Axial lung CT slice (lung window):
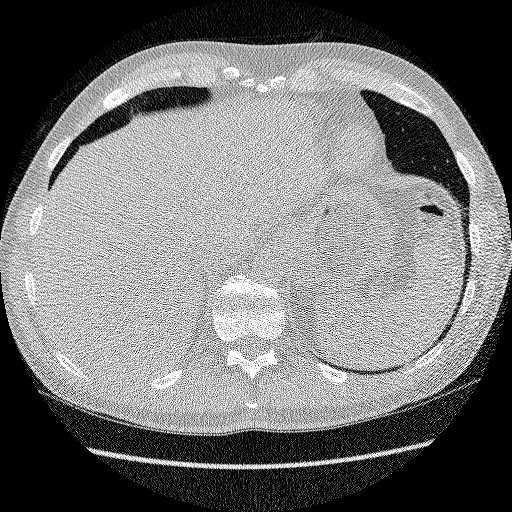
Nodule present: no